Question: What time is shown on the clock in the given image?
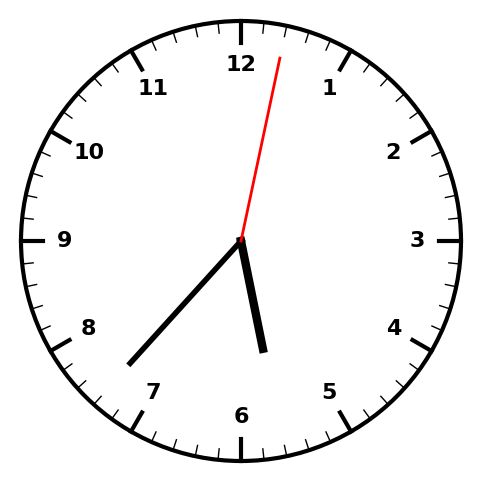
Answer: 05:37:02